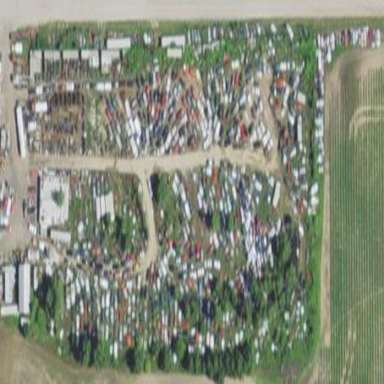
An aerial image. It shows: Scrap yard situated in industrial area.